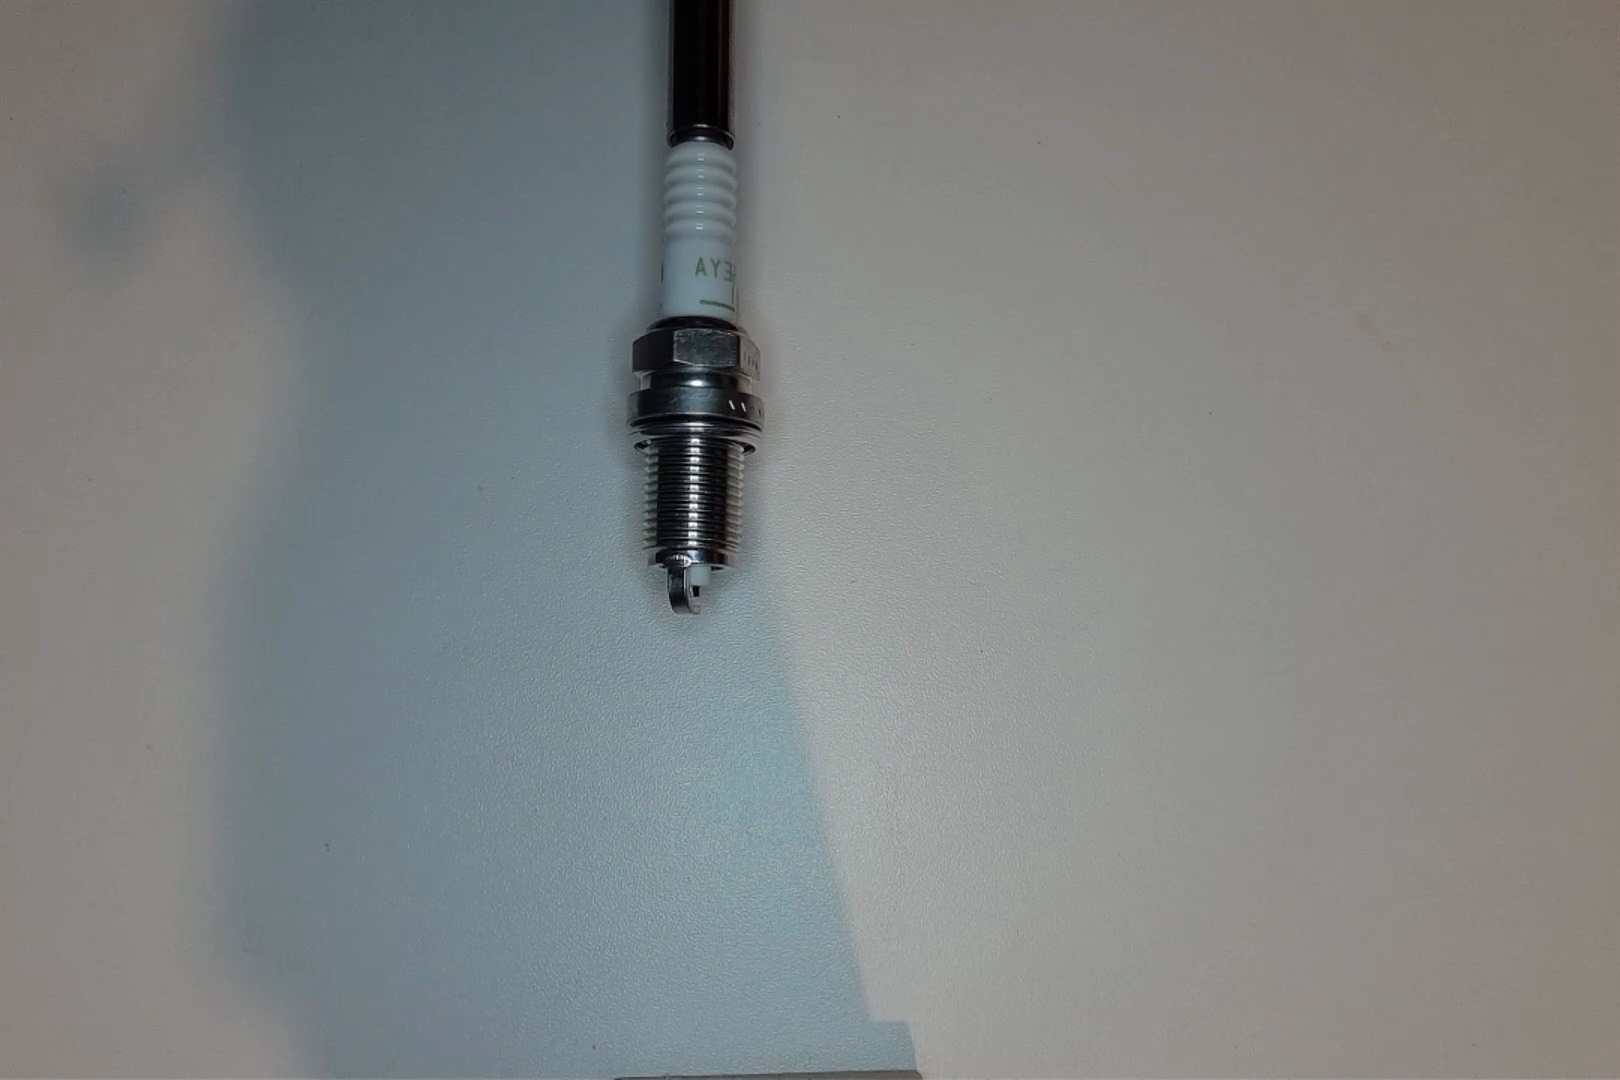
Label: no anomaly